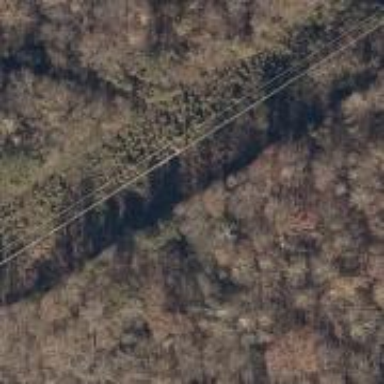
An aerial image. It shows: Power pole.